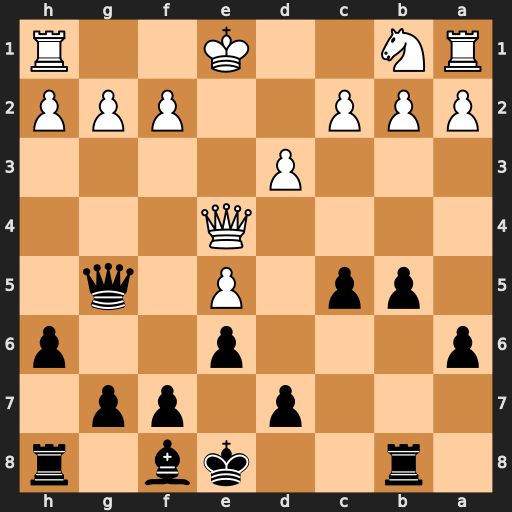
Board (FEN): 1r2kb1r/3p1pp1/p3p2p/1pp1P1q1/4Q3/3P4/PPP2PPP/RN2K2R
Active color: b
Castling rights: KQk
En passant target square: -
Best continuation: Qc1+ Ke2 Qxh1